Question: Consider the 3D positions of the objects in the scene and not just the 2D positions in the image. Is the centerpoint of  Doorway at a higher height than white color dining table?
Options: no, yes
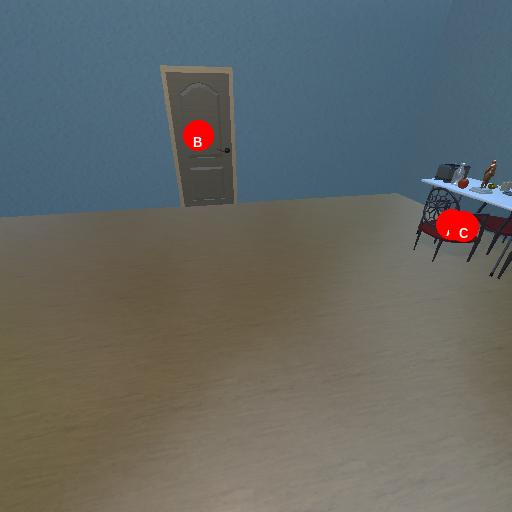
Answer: no